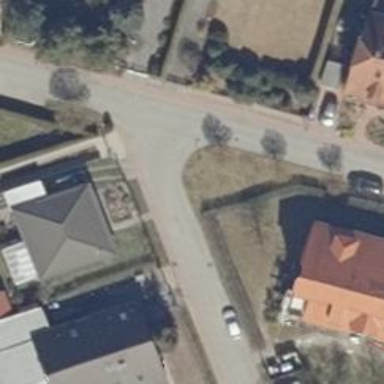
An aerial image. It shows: Residential road with sidewalk on the left side.